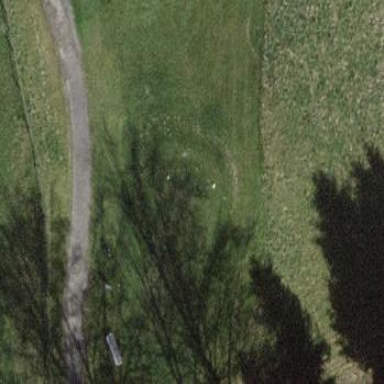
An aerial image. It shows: Golf tee on grassy land.